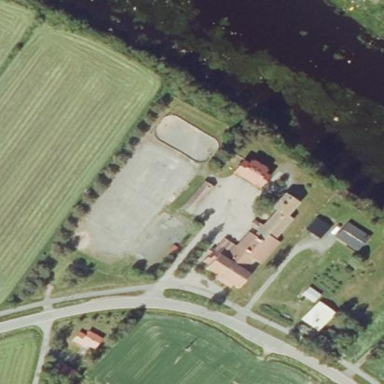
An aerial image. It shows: School.